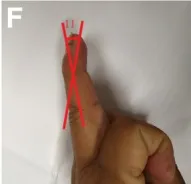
Follow-up of patient No.7. (E,F). Finger appearance at 24 weeks; extension deficit (red angle).
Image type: medical_photograph (other_medical_photograph)